Question: I have a flip-flop with an asynchronous reset and an enable. Here is my code:
'''
module DFF_aSR(in, enable, clock, reset, out);
input in, enable, clock, reset;
output out;
reg out;
always @ (posedge clock or posedge reset) begin
if (reset) begin
out <= 1'b0;
end
else if (enable) begin
out <= in;
end
end
endmodule
'''
But here is my resulting waveform, which shows that the relatch is not happening after the reset, why is this so?

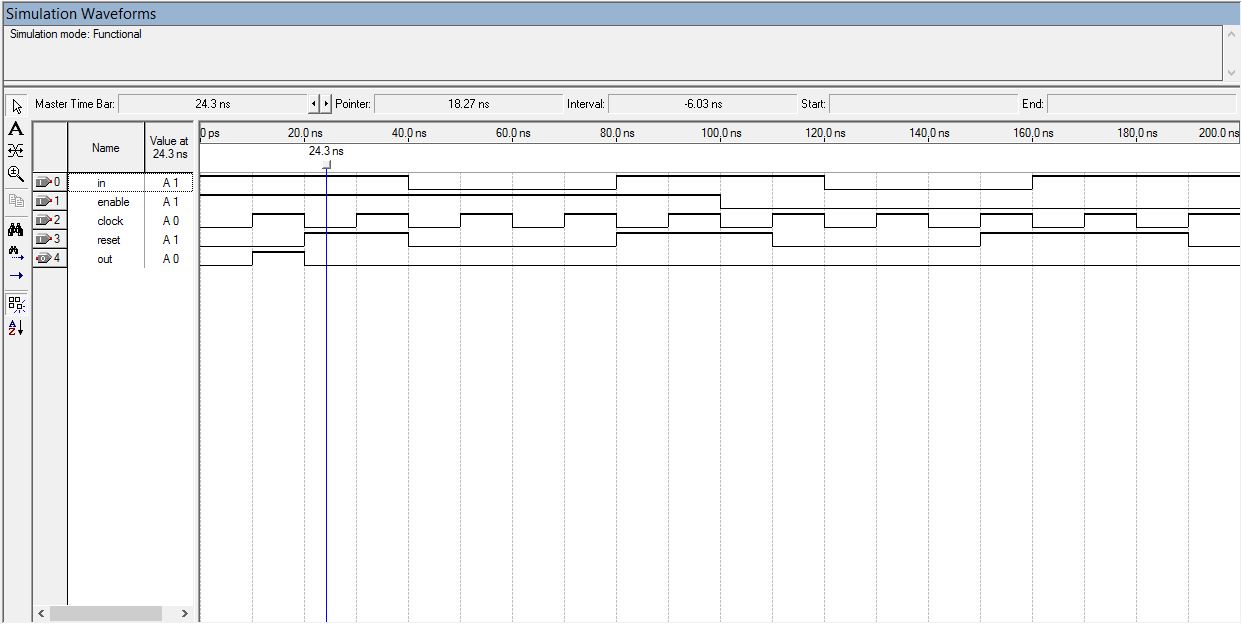
Answer: The latch output should go high if/when a rising clock edge occurs with data high and reset low. The only such edge I see is before the first reset pulse. If you wish for the latch to grab a signal at e.g. time 110ns, you should ensure that the reset input goes low prior to that. If your intention is that reset should be edge-triggered rather than level triggered, you may need to use a pair of flops, one triggered by clock and the other by reset, wired such that the D output of the first connects to Q of the second, and D of the second connects to /Q of the first. Feeding the outputs of the latches into an XOR gate will yield a signal that will indicate which signal had the most recent rising edge (warning: simultaneous rising edges may trigger metastability). The signal you seem to want could then be formed by taking the "AND" of the latched data with the output of the XOR, along with possibly some hazard-avoidance gates.